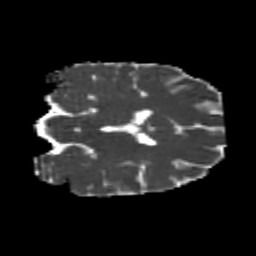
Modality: MD
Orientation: coronal
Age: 21
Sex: female
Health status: healthy
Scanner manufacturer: philips
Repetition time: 7.7 s
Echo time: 0.09123 s